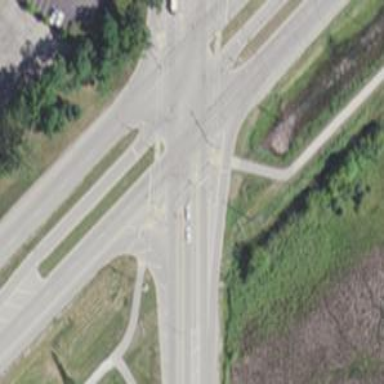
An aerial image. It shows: Stop road.